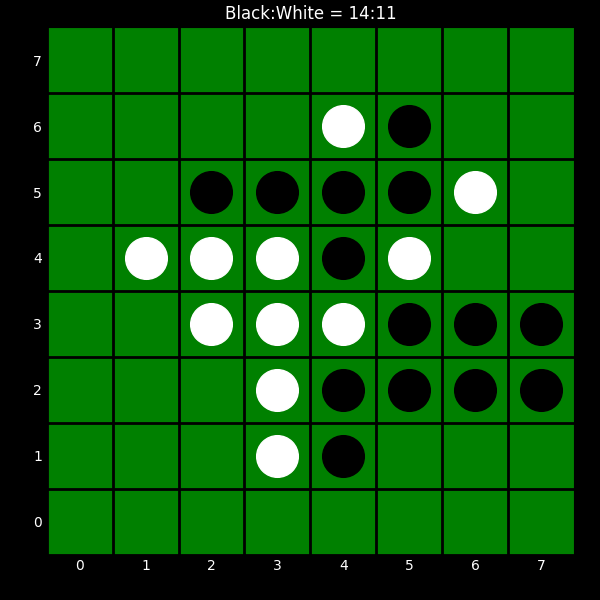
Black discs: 14
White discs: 11